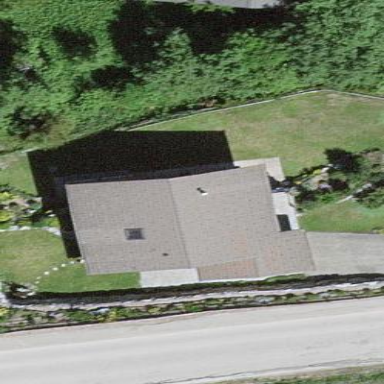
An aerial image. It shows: Simple house.